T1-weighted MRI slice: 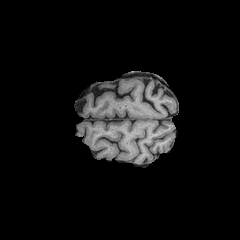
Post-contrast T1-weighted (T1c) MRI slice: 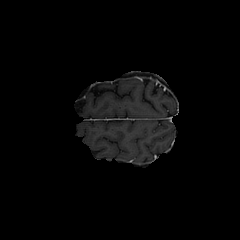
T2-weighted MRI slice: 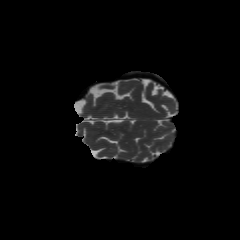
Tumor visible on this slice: no